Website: macys
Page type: gifting
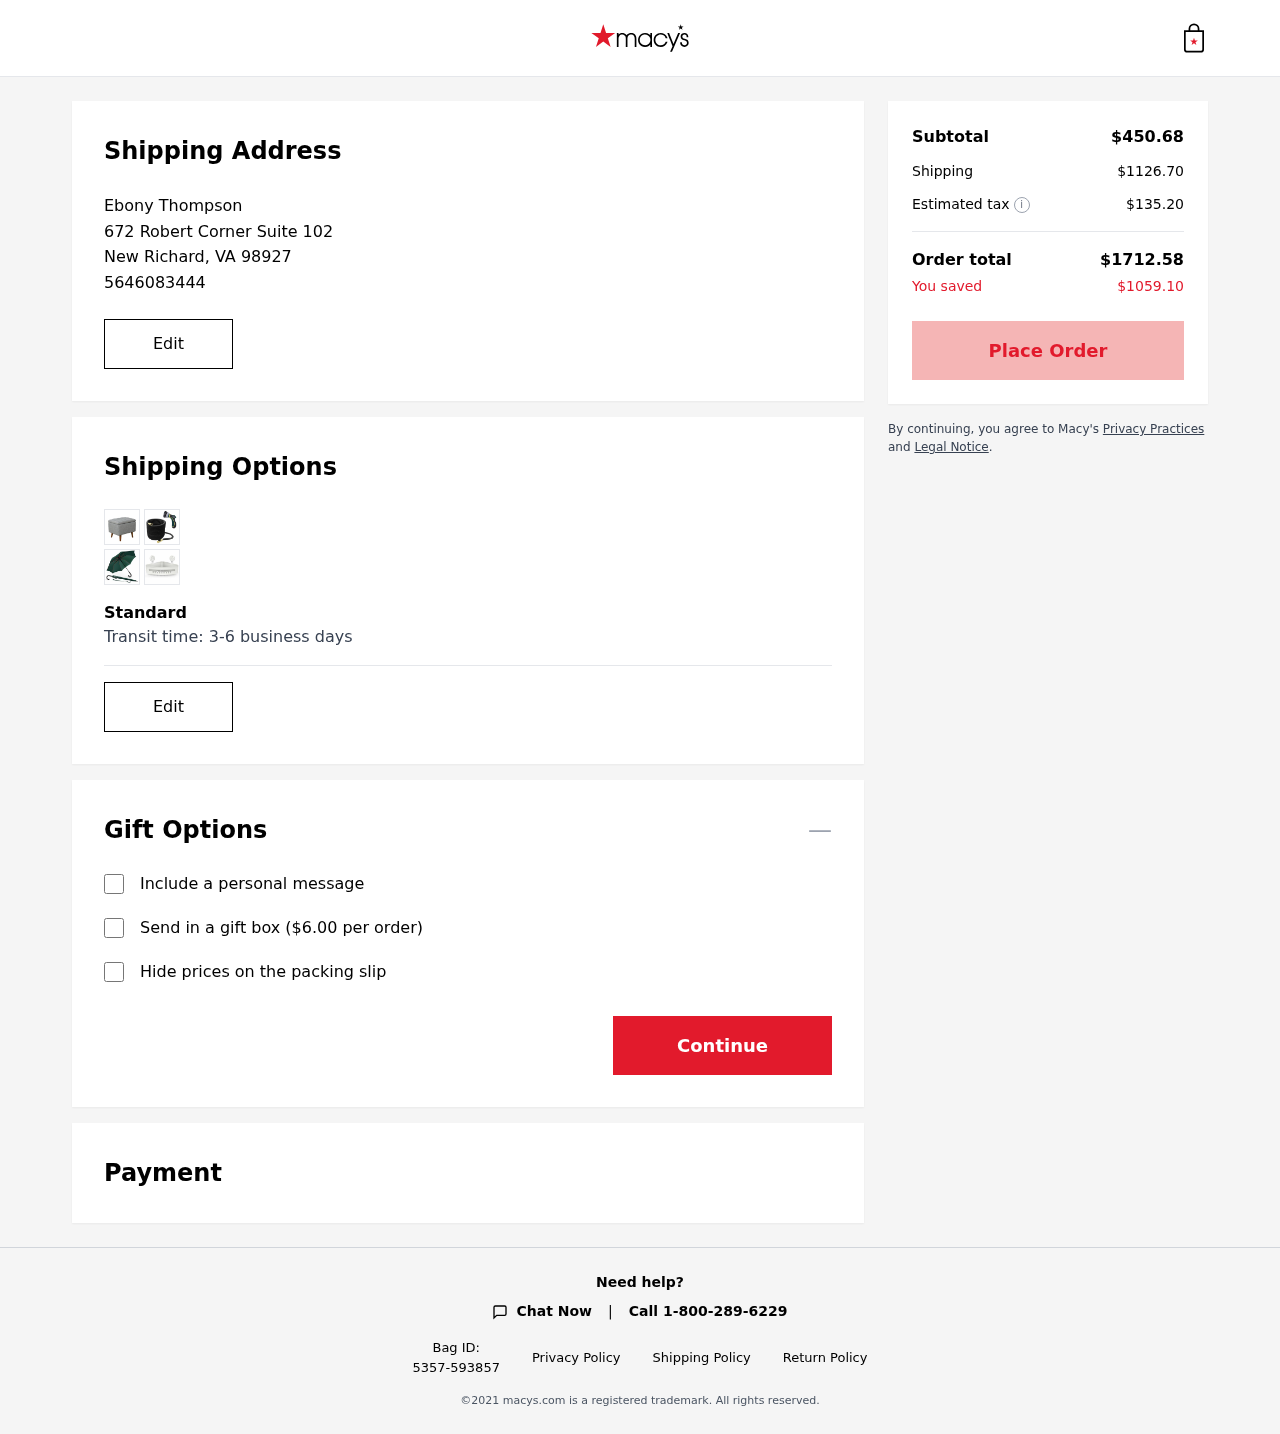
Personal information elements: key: PII_CITY
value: New Richard
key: PII_FULLNAME
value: Ebony Thompson
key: PII_PHONE
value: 5646083444
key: PII_POSTCODE
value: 98927
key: PII_STATE_ABBR
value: VA
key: PII_STREET
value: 672 Robert Corner Suite 102
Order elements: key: ORDER_SUBTOTAL
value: $450.68
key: ORDER_SHIPPING_COST
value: $1126.70
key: ORDER_TAX
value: $135.20
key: ORDER_TOTAL
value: $1712.58
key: ORDER_SAVINGS
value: $1059.10
Other elements: key: GIFT_BOX_PRICE
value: $6.00